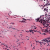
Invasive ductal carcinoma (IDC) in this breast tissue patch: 0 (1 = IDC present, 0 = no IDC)